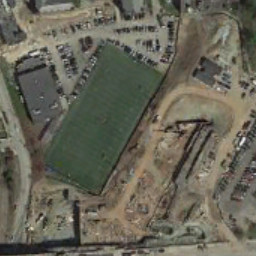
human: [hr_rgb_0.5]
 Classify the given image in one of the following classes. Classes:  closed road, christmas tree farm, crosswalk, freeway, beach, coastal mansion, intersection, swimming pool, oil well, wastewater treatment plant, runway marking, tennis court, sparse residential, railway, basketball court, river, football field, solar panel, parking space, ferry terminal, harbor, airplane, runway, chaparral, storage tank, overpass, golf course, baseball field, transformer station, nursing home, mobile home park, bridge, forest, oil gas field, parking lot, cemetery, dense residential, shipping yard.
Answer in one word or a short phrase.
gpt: football field